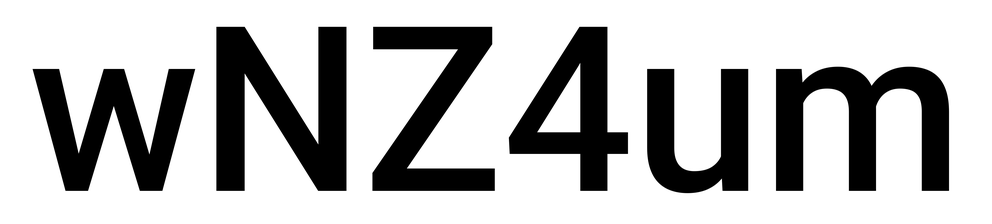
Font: Roboto_Medium